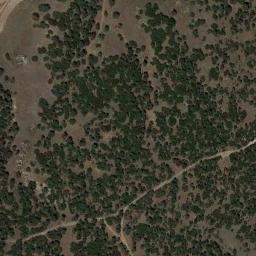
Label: chaparral